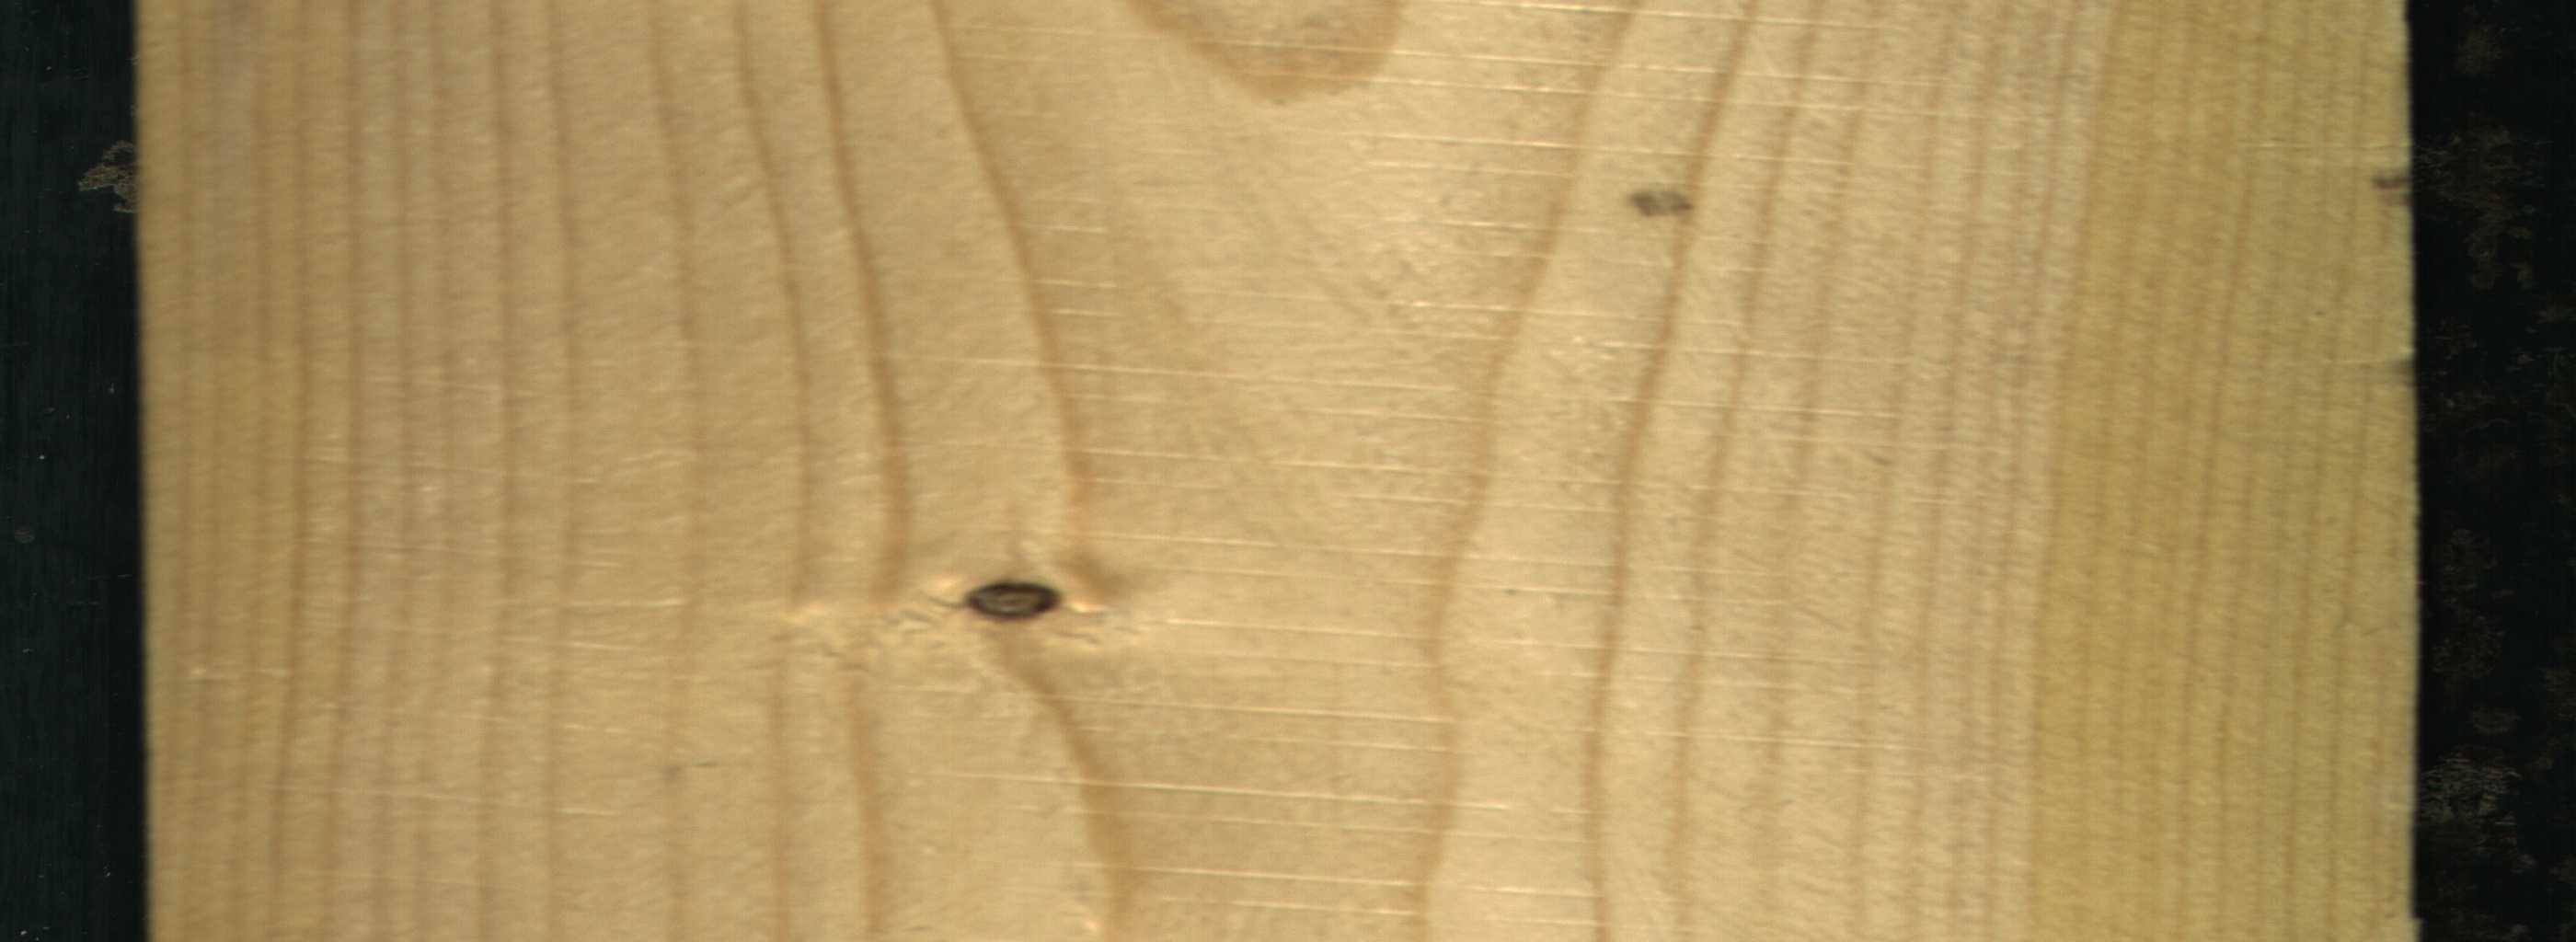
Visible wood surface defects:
Dead_Knot